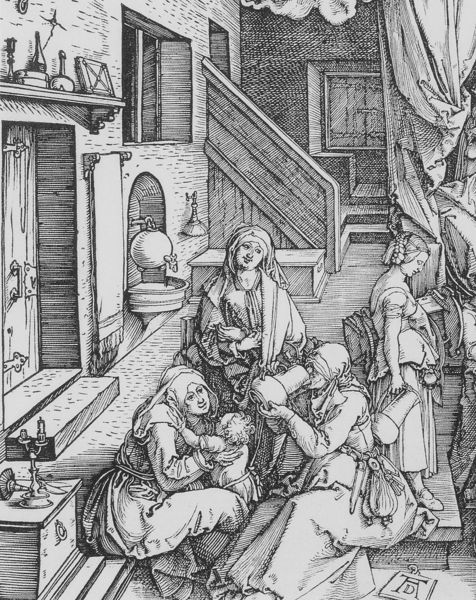
Titel: Geburt Mariens
Künstler: Albrecht Dürer
Schlagwörter: weiß, frauen, menschen, sitzen, fenster, frisur, raum, schwarz, skizze, szene, tür, zeichnung, zimmer, schleier, tuch, gesellschaft, gelage, trinken, bibel, dienerin, halten, tragen, vorhang, interieur, kind, krug, holzschnitt, grafik, hof, baby, treppe, kerze, leuchter, geländer, stufen, faltenwurf, ad, ring, truhe, druck, monogramm, stich, säckchen, kerzenständer, mauern, türgriff, heben, dürer, maria, madonna, biblisch, sakral, durst, albrecht, albrecht dürer, handlauf, tus, ffrühe neuzeit